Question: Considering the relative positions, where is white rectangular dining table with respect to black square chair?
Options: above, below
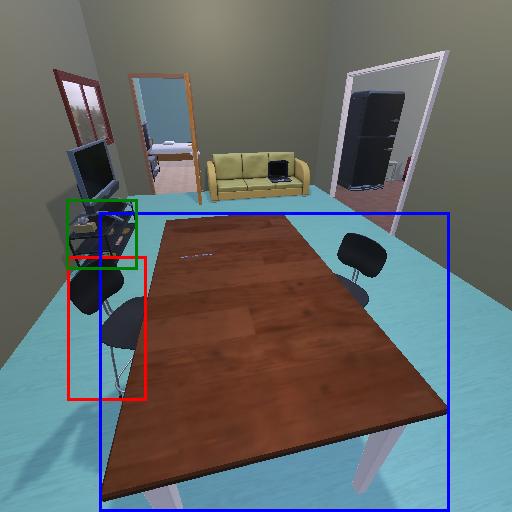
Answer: above